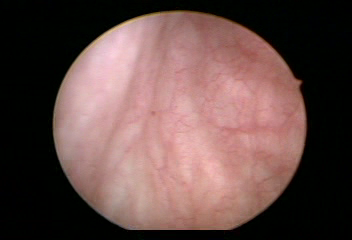
Modality: WLC
Class: Normal mucosa
Bladder cancer association: No